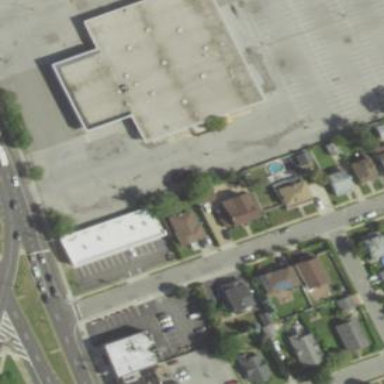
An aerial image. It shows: Building.